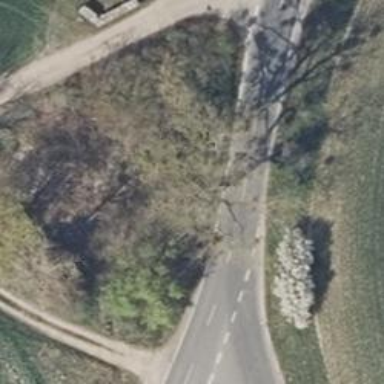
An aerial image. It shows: Secondary road with asphalt surface.